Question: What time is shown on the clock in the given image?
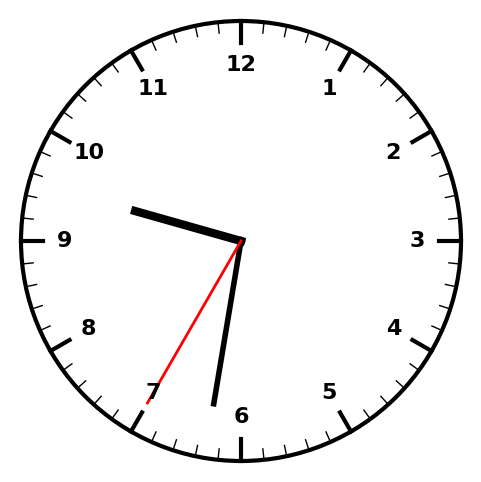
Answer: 09:31:35